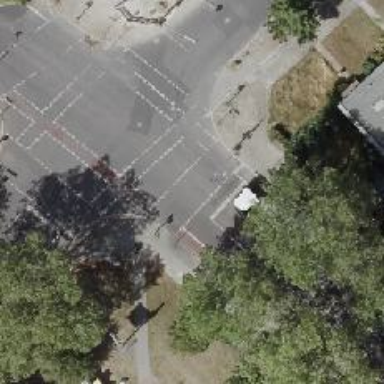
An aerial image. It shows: Crossing with traffic signals.